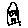
Label: house